Field crop: maize
Growth stage: 2
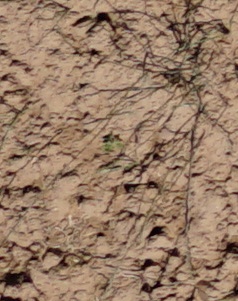
Species: lolium